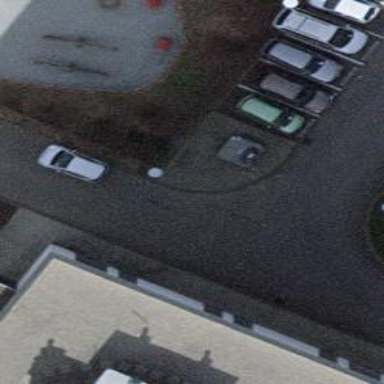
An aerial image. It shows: Recycling container in the area designated for recycling.